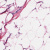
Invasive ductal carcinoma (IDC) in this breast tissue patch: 0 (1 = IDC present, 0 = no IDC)